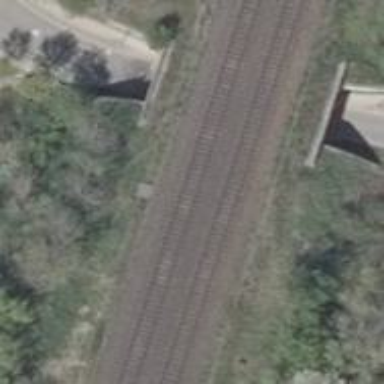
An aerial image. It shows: Railway bridge with electrified contact lines.